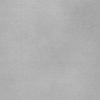
Label: dusty